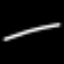
Label: line